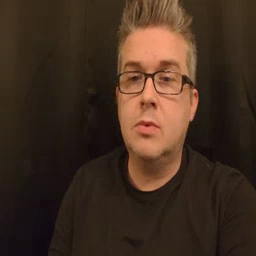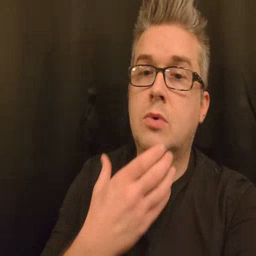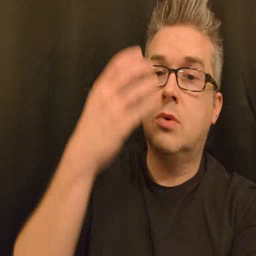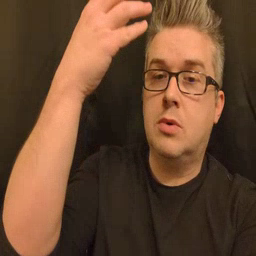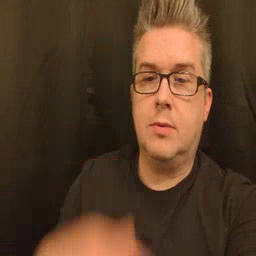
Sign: giraffe